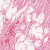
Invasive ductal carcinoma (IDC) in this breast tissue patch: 0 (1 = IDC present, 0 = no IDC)